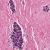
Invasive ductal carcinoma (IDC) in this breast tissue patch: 0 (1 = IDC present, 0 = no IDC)